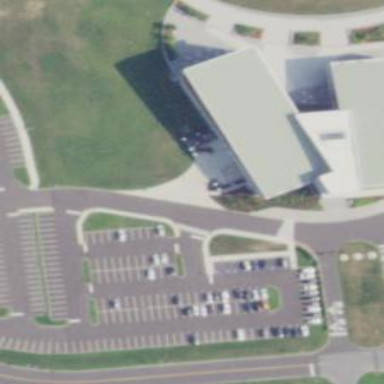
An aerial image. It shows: College building.